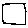
Label: square